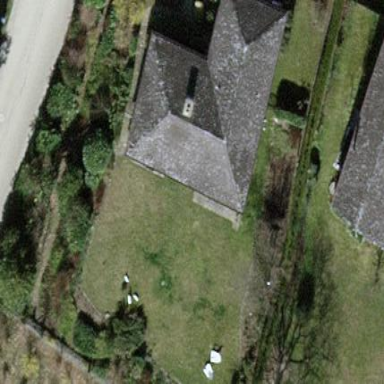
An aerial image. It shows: Detached building with hipped roof.